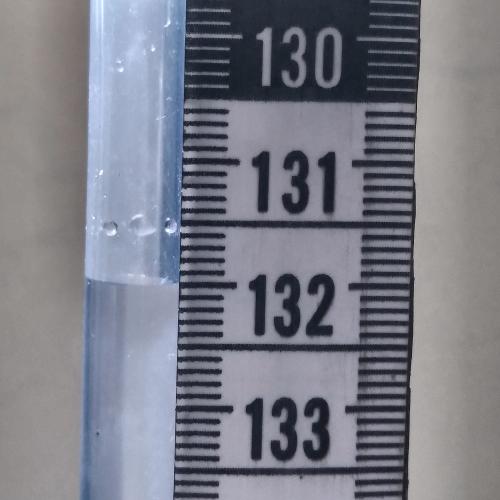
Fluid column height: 132.0 cm